Interaction volume radius: 5 \u00c5
Interaction volume height: 15 \u00c5
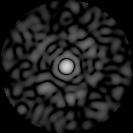
Disorder parameter: 0.8465